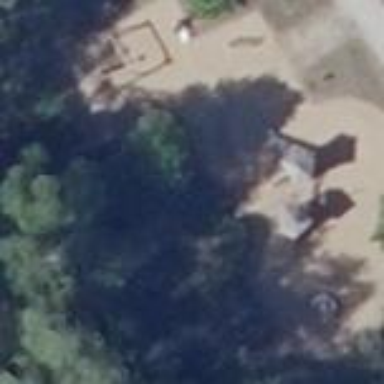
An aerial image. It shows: Playground area for leisure activities on the land.